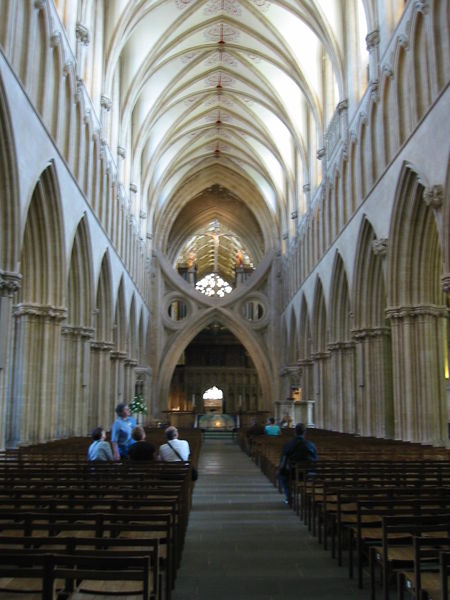
Titel: Kathedrale von Wells (St. Andrew’s Cathedral), Wells/Somerset
Standort: Wells, Kathedrale (EU - GB)
Schlagwörter: himmel, mann, weiß, frauen, menschen, blumen, fenster, frau, licht, männer, pfeiler, stühle, säule, säulen, dach, leute, architektur, mensch, innenraum, kirche, decke, innen, gotik, rund, bogen, italien, man, bank, besucher, kerze, hoch, tor, foto, bögen, gewölbe, eckig, kreuz, torbogen, rippen, altar, bänke, kathedrale, langhaus, reihen, sims, kirchenbank, kreuzrippengewölbe, kirchenbänke, gotisch, obergaden, rippengewölbe, spitzbogen, chor, wien, inennraum, gothik, dreiecke, gläubige, lisene, schlußstein, kathedralbau, gewölberippen, banke, lisen